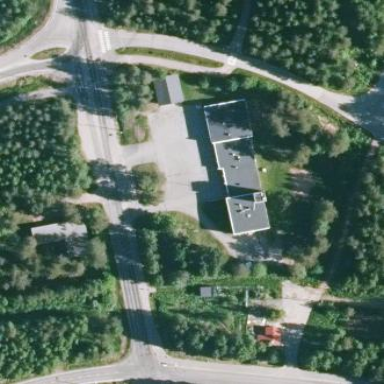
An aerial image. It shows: Fire station.